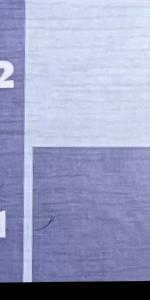
Label: Empty